【题型】填空题　【知识点】解析几何　【难度】easy
抛物线$y^2=8x$，过焦点的弦$AB$长为$8$，则$AB$中点$M$的横坐标为\underline{\quad}.
【解答】
\textbf{【答案】}$2$

\vspace{0.3cm}
\textbf{【分析】}利用梯形中位线定理，结合抛物线的定义，先求出弦$AB$的中点$M$到准线的距离，最后求出弦$AB$的中点$M$的横坐标.

\vspace{0.3cm}
\textbf{【详解】}抛物线$y^2=8x$的准线$l$的方程为：$x=-2$，焦点为$F(2,0)$,分别过$A,B,M$，

作$AC\perp l,BD\perp l,MH\perp l$，垂足为$C,D,H$，在直角梯形$ABDC$中，$|MH|=\dfrac{|AC|+|BD|}{2}$，

由抛物线的定义可知：$|AC|=|AF|,|BD|=|BF|$，因此有$|MH|=\dfrac{|AC|+|BD|}{2}=\dfrac{|AF|+|BF|}{2}=\dfrac{|AB|}{2}=4$，

所以点$M$的横坐标为$4-2=2$.

故答案为：$2$.

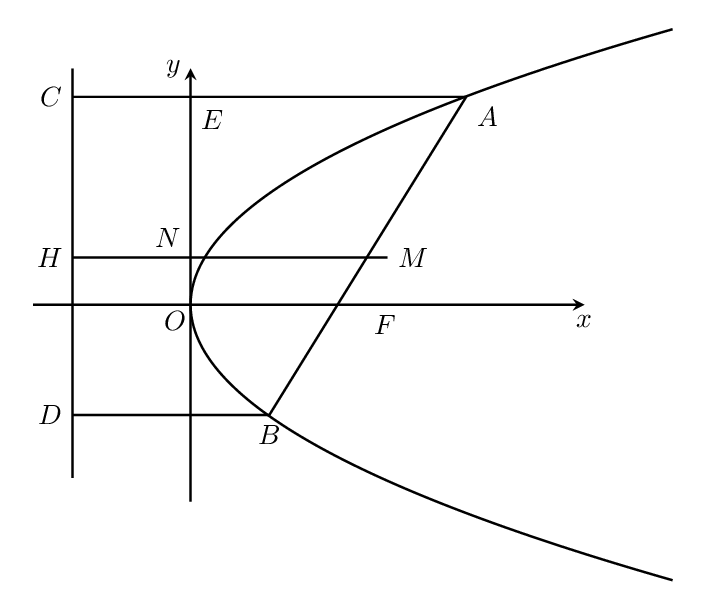